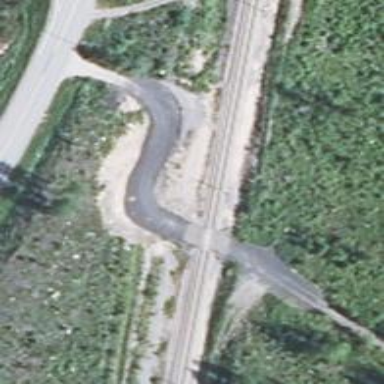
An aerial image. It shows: Uncontrolled level railway crossing with saltire marker.